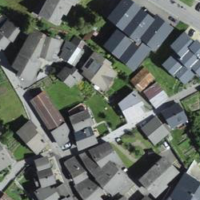
EUNIS habitat code: 54
Species observed at this site:
Buteo buteo
Erithacus rubecula
Dryocopus martius
Pica pica
Phoenicurus ochruros
Garrulus glandarius
Fringilla coelebs
Passer domesticus
Falco tinnunculus
Pyrrhocorax graculus
Prunella collaris
Ptyonoprogne rupestris
Periparus ater